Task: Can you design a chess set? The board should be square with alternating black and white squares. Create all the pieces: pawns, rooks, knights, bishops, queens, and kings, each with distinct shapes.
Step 0:
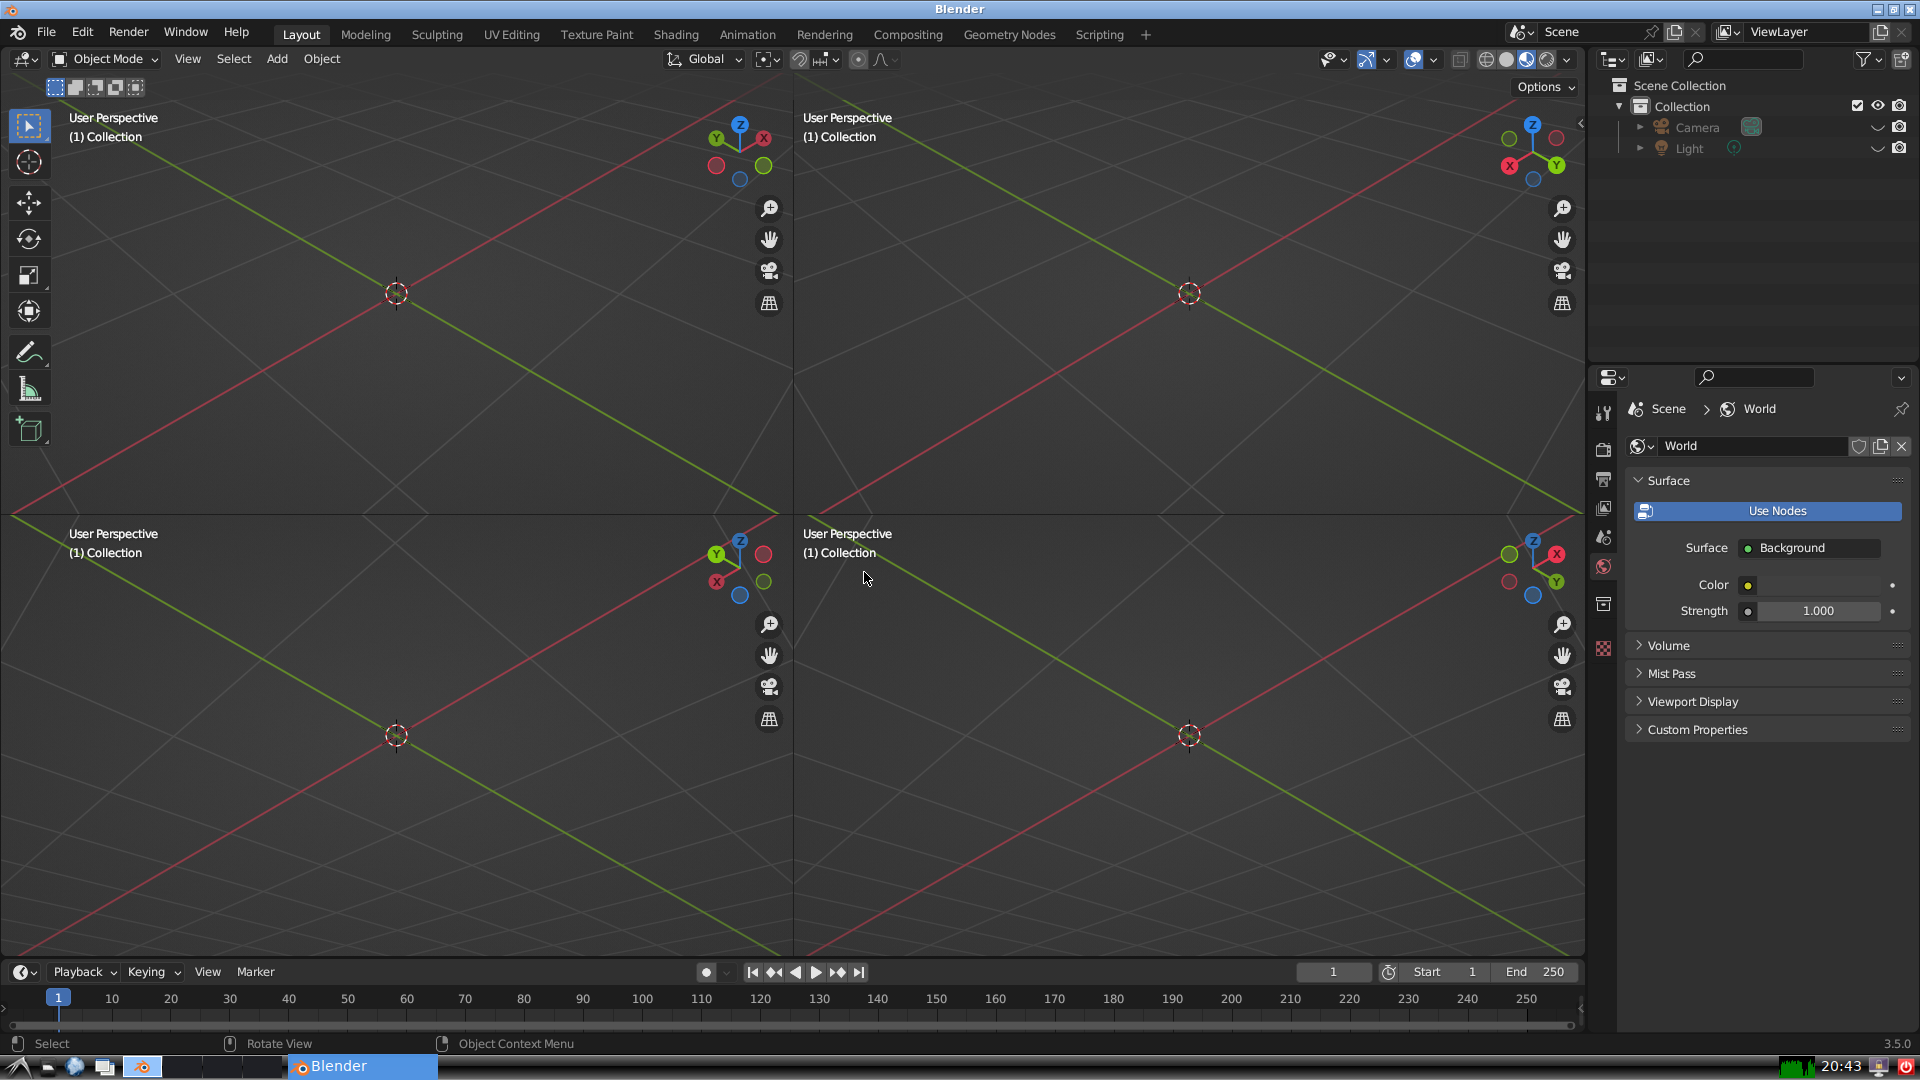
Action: {"mouse_move": [237, 58]}